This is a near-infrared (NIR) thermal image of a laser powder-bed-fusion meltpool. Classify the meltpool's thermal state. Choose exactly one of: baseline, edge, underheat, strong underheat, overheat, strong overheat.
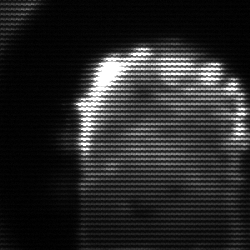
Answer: baseline